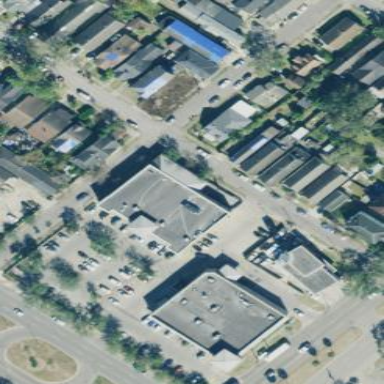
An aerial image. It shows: Supermarket building.